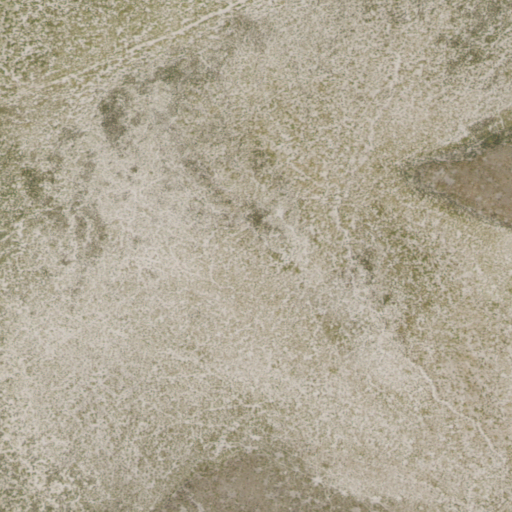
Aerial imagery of valley in Nevada named Fivemile Draw containing only shrub